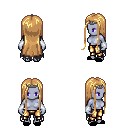
a pixel art fantasy rpg character, female body template, dark elf, purple skin, black tattered cape, gold greaves, light blonde extra-long hairstyle, iron tiara, white cloth bracers, black slippers, four views (front, back, left, right), 2x2 character sprite sheet, small pixel art, hard edges, no anti-aliasing